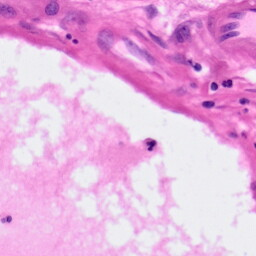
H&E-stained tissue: Pancreatic